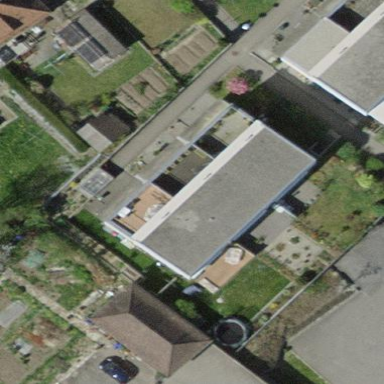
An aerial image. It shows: Flat roof terrace building.